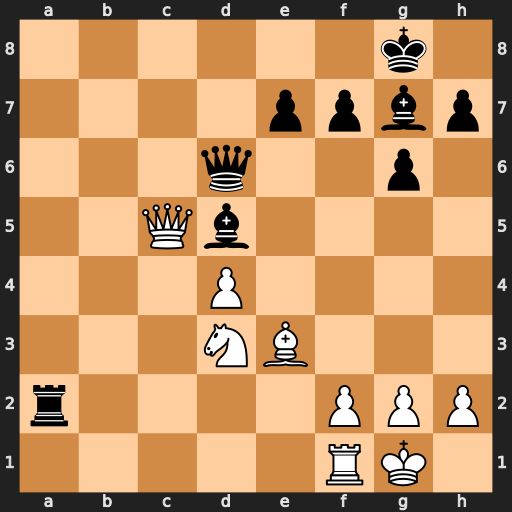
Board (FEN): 6k1/4ppbp/3q2p1/2Qb4/3P4/3NB3/r4PPP/5RK1
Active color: w
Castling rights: -
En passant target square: -
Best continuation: Nb4 Qxc5 dxc5 Be6 Nxa2